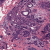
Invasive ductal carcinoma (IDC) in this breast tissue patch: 1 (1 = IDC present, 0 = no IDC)